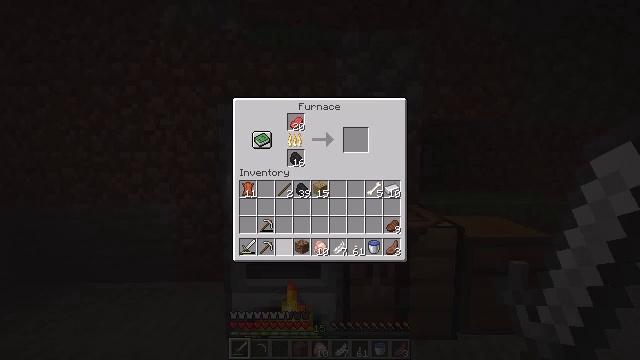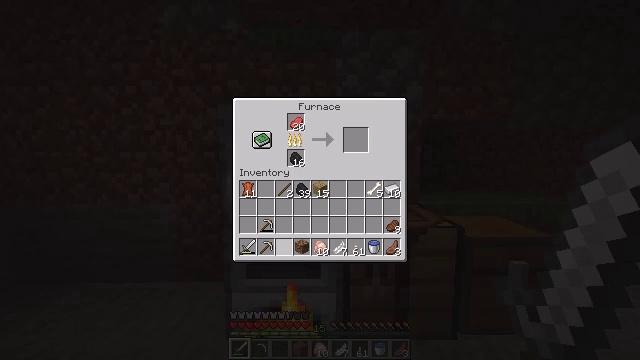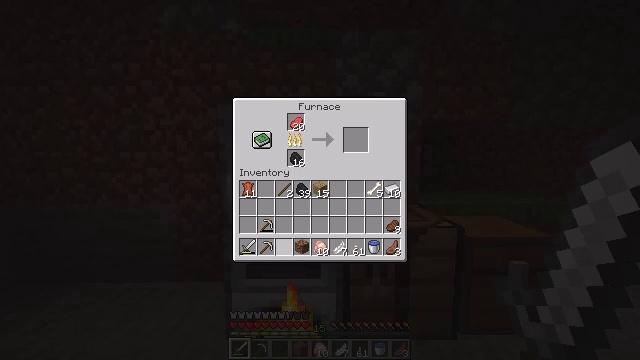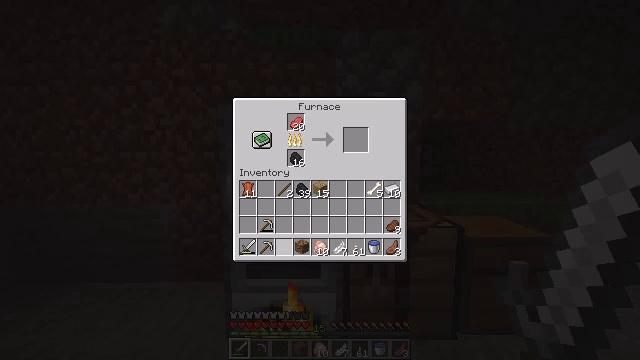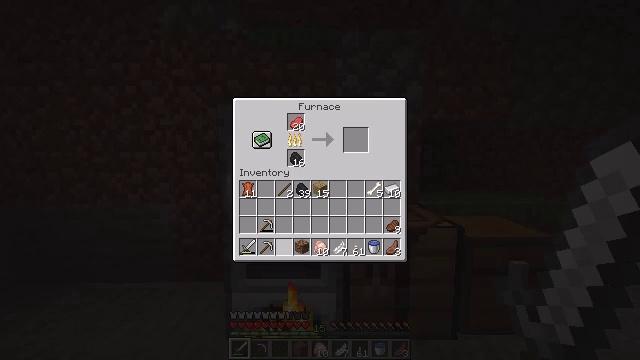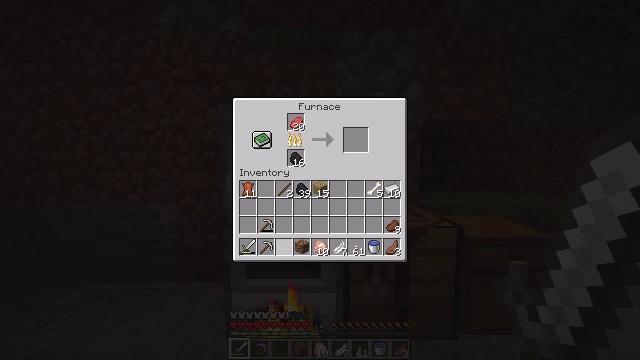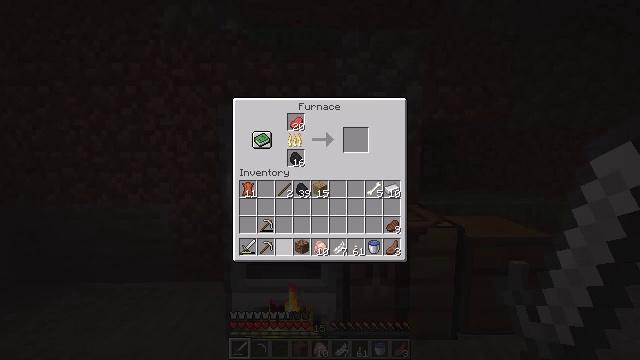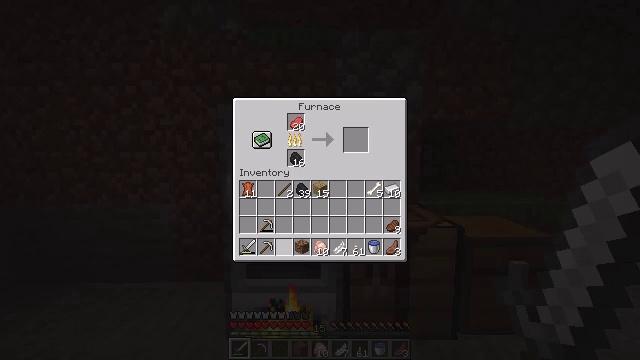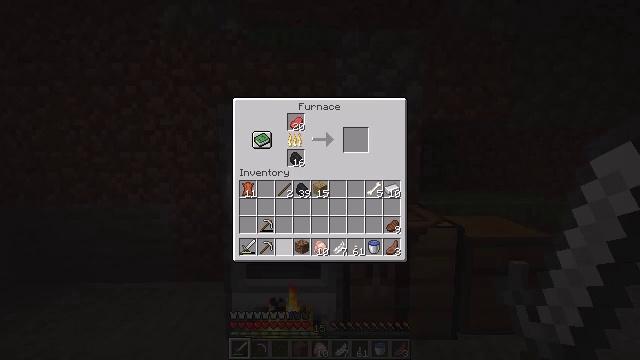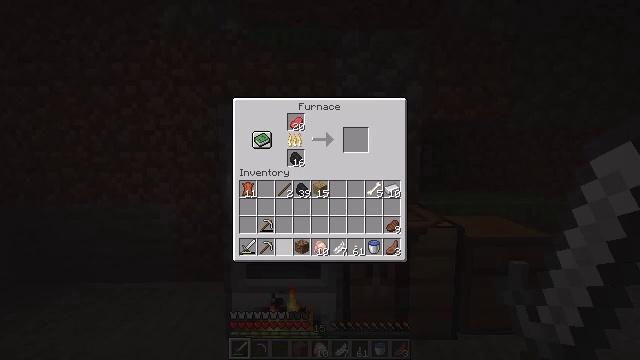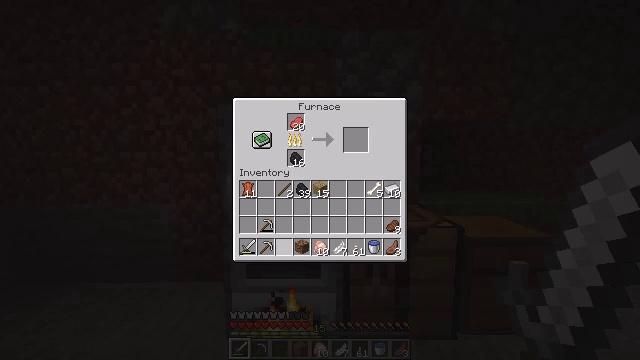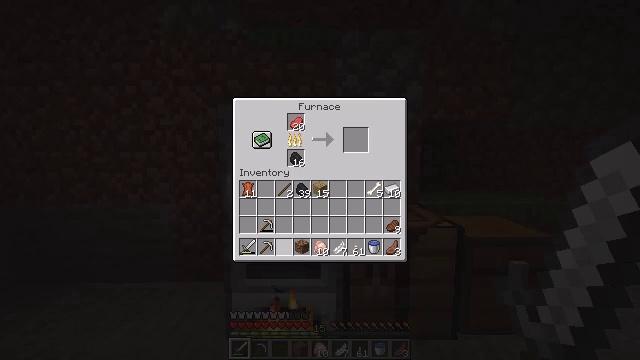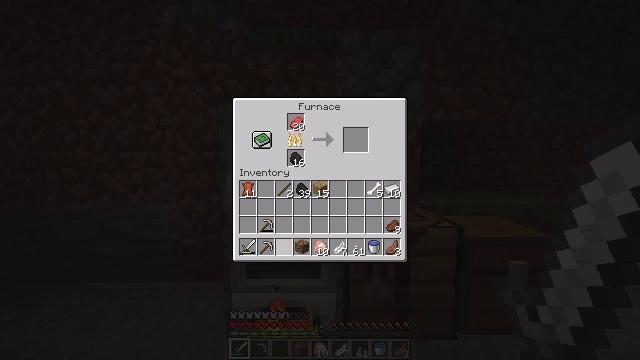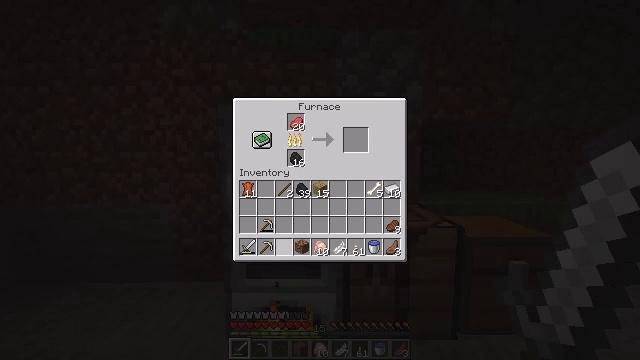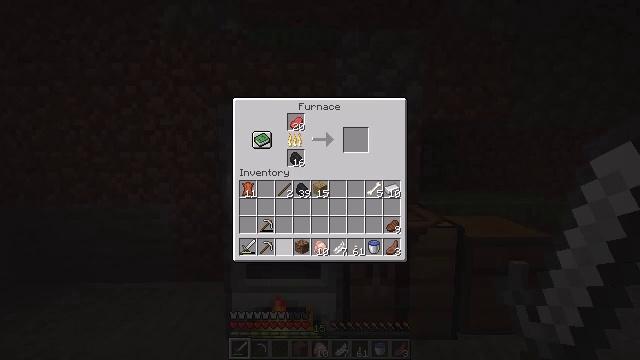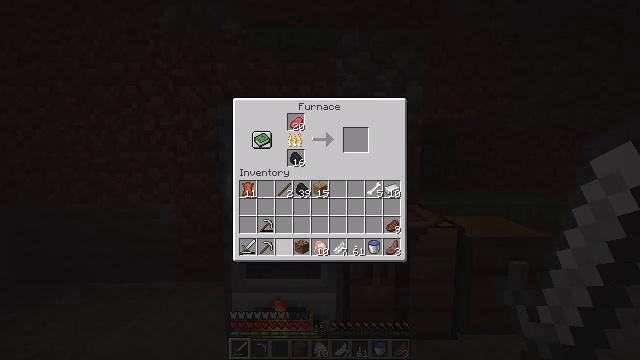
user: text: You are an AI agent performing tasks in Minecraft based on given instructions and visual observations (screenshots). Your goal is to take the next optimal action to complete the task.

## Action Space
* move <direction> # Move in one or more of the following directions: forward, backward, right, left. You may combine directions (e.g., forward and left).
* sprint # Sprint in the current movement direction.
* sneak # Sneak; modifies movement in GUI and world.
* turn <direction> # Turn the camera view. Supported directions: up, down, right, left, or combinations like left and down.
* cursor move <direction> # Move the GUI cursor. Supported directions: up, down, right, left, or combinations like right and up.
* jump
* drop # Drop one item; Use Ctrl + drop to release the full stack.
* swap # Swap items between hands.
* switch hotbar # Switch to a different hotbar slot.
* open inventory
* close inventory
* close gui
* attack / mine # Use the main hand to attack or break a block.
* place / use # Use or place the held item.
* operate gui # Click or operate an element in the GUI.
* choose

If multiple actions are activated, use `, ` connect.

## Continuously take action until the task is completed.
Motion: motion action
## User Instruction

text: Dig up some sand.
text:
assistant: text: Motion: no_op
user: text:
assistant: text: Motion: no_op
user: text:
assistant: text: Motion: no_op
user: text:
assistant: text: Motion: no_op
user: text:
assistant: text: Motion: no_op
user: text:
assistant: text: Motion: no_op
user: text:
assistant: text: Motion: no_op
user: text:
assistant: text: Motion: no_op
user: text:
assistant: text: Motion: no_op
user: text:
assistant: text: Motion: no_op
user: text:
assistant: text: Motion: no_op
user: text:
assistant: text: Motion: no_op
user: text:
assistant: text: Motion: no_op
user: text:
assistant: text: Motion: no_op
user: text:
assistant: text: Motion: no_op
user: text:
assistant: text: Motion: no_op
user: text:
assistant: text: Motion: no_op
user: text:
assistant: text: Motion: no_op
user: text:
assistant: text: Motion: no_op
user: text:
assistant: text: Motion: no_op
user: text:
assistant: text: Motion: no_op
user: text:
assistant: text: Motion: no_op
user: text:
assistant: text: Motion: no_op
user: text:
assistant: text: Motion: no_op
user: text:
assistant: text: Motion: no_op
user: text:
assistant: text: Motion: no_op
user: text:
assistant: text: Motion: no_op
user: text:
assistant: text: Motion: no_op
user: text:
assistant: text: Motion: no_op
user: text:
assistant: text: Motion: cursor move up